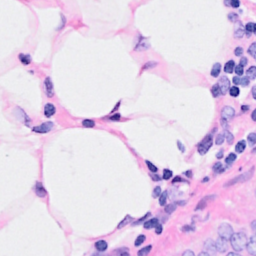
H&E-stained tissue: Breast